Question: How can i place text below three circles with responsive design in a one div. Sample image below.

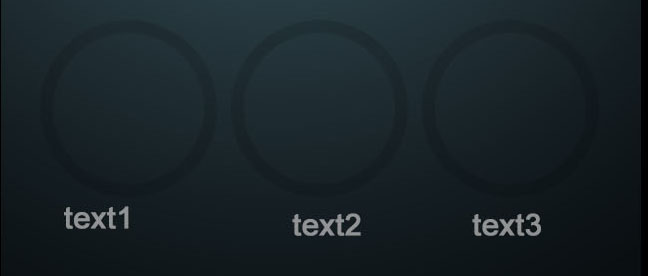
Answer: The following should be a good starting point.
'''
<div class="container">
<div class="circle-content">
<div class="circle"></div>
<p>Circle One</p>
</div>
<div class="circle-content">
<div class="circle"></div>
<p>Circle Two</p>
</div>
<div class="circle-content">
<div class="circle"></div>
<p>Circle Three</p>
</div>
</div>
'''
'''
.container {
width:100%;
}
.circle-content {
width:33%;
text-align:center;
float:left;
}
.circle {
display:inline-block;
width:60%;
padding-bottom:60%;
border-radius:60%;
border:15px solid #333;
}
.circle-content p {
font-size:16px;
color:#666;
}
'''